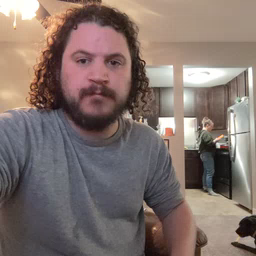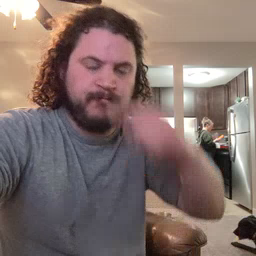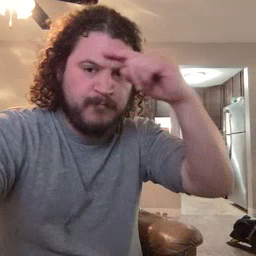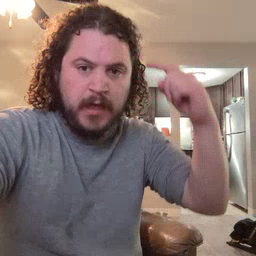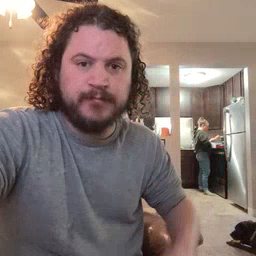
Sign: black